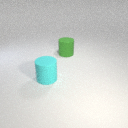
large cyan rubber cylinder to the left of large green rubber cylinder